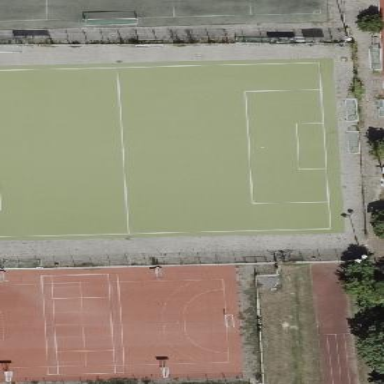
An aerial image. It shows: Soccer pitch with artificial turf designed for leisure and sports activities.